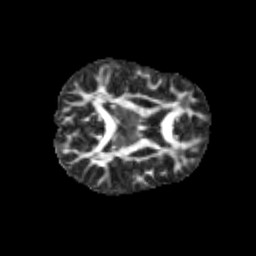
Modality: FA
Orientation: axial
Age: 11
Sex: female
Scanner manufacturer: siemens
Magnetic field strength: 3 T
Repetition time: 3.8 s
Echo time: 0.07 s